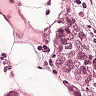
Metastatic tissue present: yes